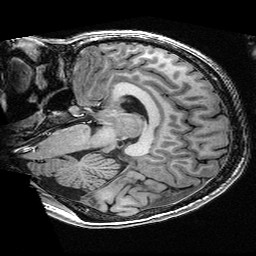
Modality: T1w
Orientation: sagittal
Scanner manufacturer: ge
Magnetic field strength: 3 T
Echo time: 0.00318 s